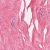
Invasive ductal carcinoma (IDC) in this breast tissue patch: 0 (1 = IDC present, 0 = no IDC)